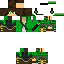
A male human skin with green skin, wearing brown long hair dressed in a blue hoodie and black pants, featuring a closed mouth.